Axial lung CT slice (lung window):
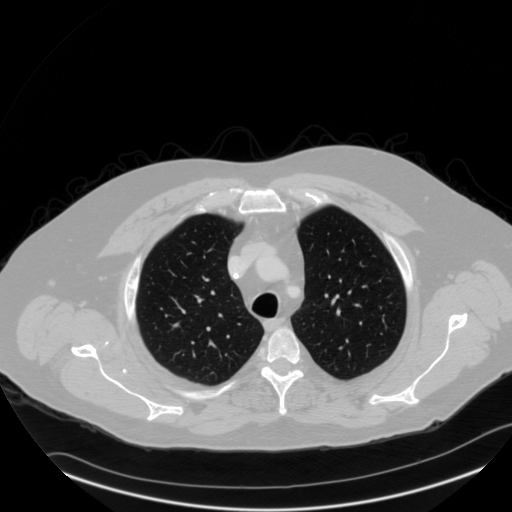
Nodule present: no